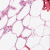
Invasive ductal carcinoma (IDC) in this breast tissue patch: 0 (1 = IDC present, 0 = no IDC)